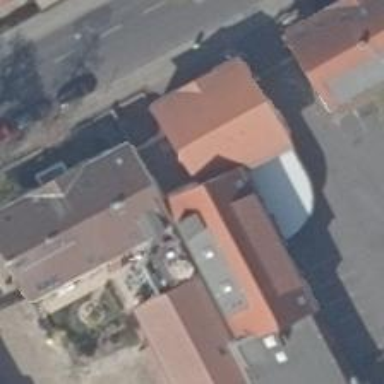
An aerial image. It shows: Healthcare clinic.